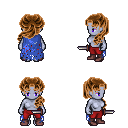
a pixel art fantasy rpg character, female body template, dark elf, purple skin, blue tattered cape, red pants, brown princess hairstyle, maroon shoes, dagger, four views (front, back, left, right), 2x2 character sprite sheet, small pixel art, hard edges, no anti-aliasing